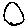
Label: circle